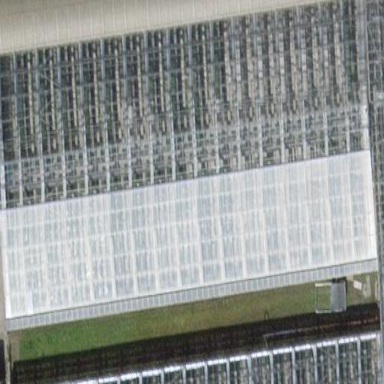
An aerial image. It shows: Greenhouse.